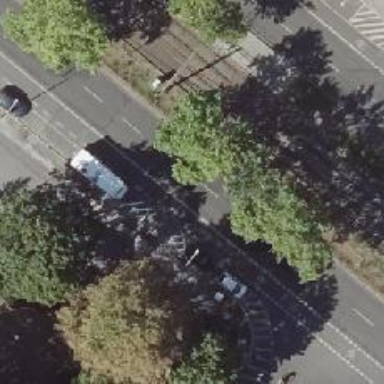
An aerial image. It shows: Unmarked crossing on the road.